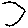
Label: hexagon